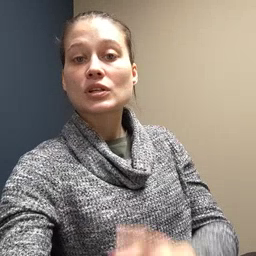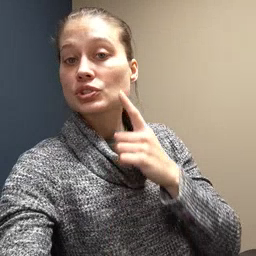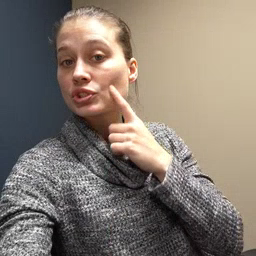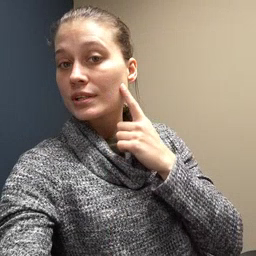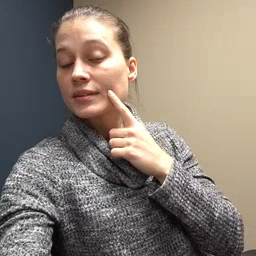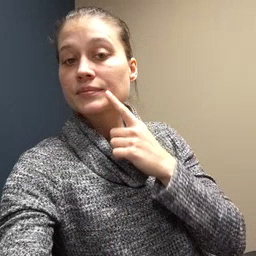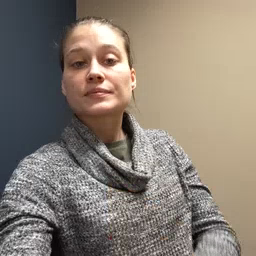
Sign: cheek